Question: As my question says, I want to create a help window very similiar to the windows one, the question here is how do I do that!
Take a look at the attached image,
thanks

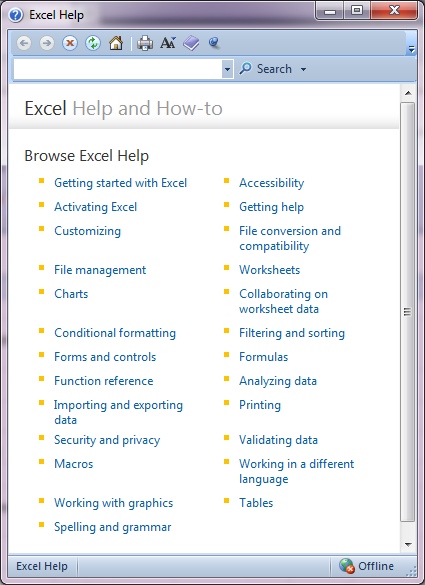
Answer: The help content is html,you can create help files in html format and put a webbrowser on a form and create a UI like what is in office